Question: This is the error which is the result of the code that I have run in my terminal

I have some issue with my code, anyone can find the solution of this code?
'''
class Node:
# Node untuk singly Linkedlist
def __init__(self, data):
self.data = data
self.next = data
class singly_linked_list:
def __init__(self):
# Membuat list kosong
self.head = None
self.tail = None
self.count = 0
def print_all_item(self):
# Iterate the list.
current_item = self.head
while current_item:
val = current_item.data
current_item = current_item.next
print(val)
def append_item(self, data):
#menambahkan item pada list
node = Node(data)
if self.tail:
self.tail.next = node
self.tail = node
else:
self.head = node
self.tail = node
self.count += 1
'''
Test :
'''
listPertama = singly_linked_list()
listPertama.append_item('PHP')
listPertama.append_item('Python')
listPertama.append_item('C#')
listPertama.append_item('C++')
listPertama.append_item('Java')
listPertama.print_all_item()
'''
Expected Result :
'''
PHP
Python
C#
C++
Java
'''
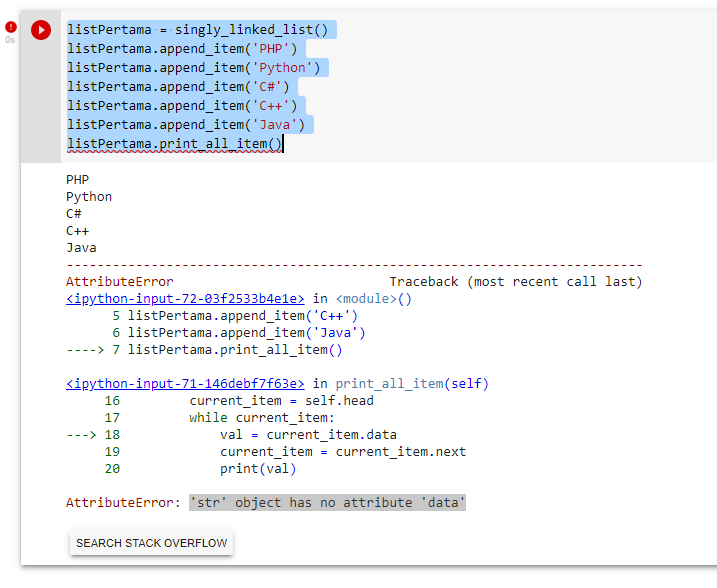
Answer: Just change the "data" in the fifth line to "None".
Like this class Node:
'''
# Node untuk singly Linkedlist
def __init__(self, data):
self.data = data
self.next = None
'''